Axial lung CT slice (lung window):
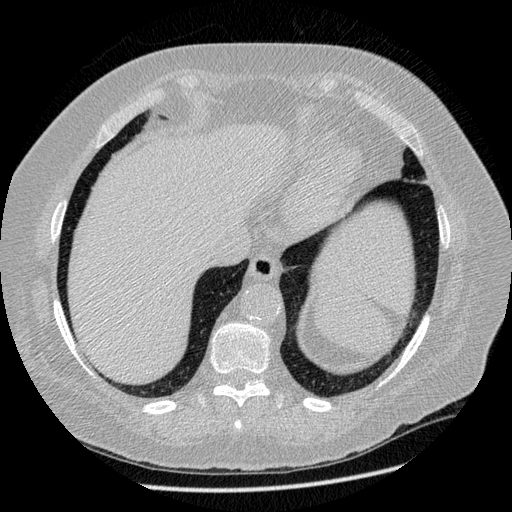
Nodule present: no